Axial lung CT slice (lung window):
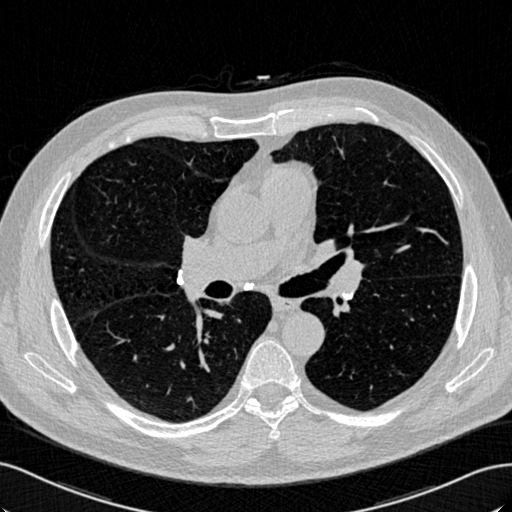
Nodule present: no